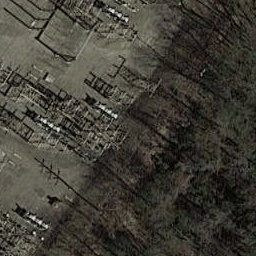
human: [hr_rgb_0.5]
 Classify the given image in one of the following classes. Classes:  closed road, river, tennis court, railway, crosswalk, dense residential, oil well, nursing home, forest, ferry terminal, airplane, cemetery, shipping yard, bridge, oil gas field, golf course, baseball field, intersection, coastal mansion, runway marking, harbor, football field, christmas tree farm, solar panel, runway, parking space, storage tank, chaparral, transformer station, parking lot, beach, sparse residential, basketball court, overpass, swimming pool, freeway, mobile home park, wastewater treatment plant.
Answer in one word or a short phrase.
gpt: transformer station